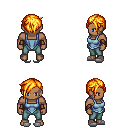
a pixel art fantasy rpg character, male body template, human, dark skin, blue vest, teal pants, light blonde pixie cut hairstyle, cloth bracers, white slippers, four views (front, back, left, right), 2x2 character sprite sheet, small pixel art, hard edges, no anti-aliasing